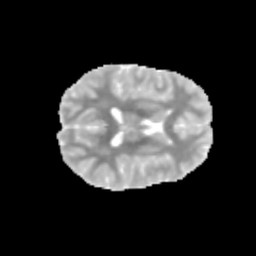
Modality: MD
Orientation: axial
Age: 12
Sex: female
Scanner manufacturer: siemens
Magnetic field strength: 3 T
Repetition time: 3.8 s
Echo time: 0.07 s